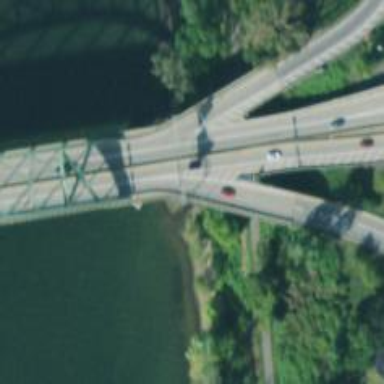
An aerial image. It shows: Bridge on motorway link.